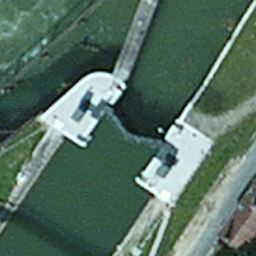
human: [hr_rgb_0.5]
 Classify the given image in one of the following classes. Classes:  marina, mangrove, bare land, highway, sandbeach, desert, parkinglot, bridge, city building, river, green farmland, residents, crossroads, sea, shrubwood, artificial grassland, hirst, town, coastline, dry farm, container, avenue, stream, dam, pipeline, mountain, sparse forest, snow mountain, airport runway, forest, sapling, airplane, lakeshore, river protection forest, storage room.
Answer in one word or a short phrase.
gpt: dam